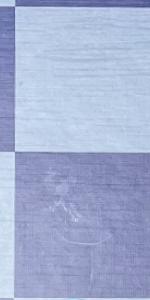
Label: Empty